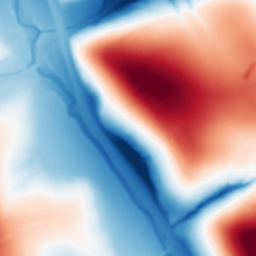
Category: multiscale
Decomposition family: dog_multiscale
Decomposition parameters: sigma_ratio: 2
n_scales: 6
base_sigma: 1
Upsampling method: quartic
Upsampling parameters: scale: 2
Upsampling scale: 2